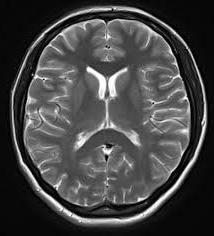
Label: notumor